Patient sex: M
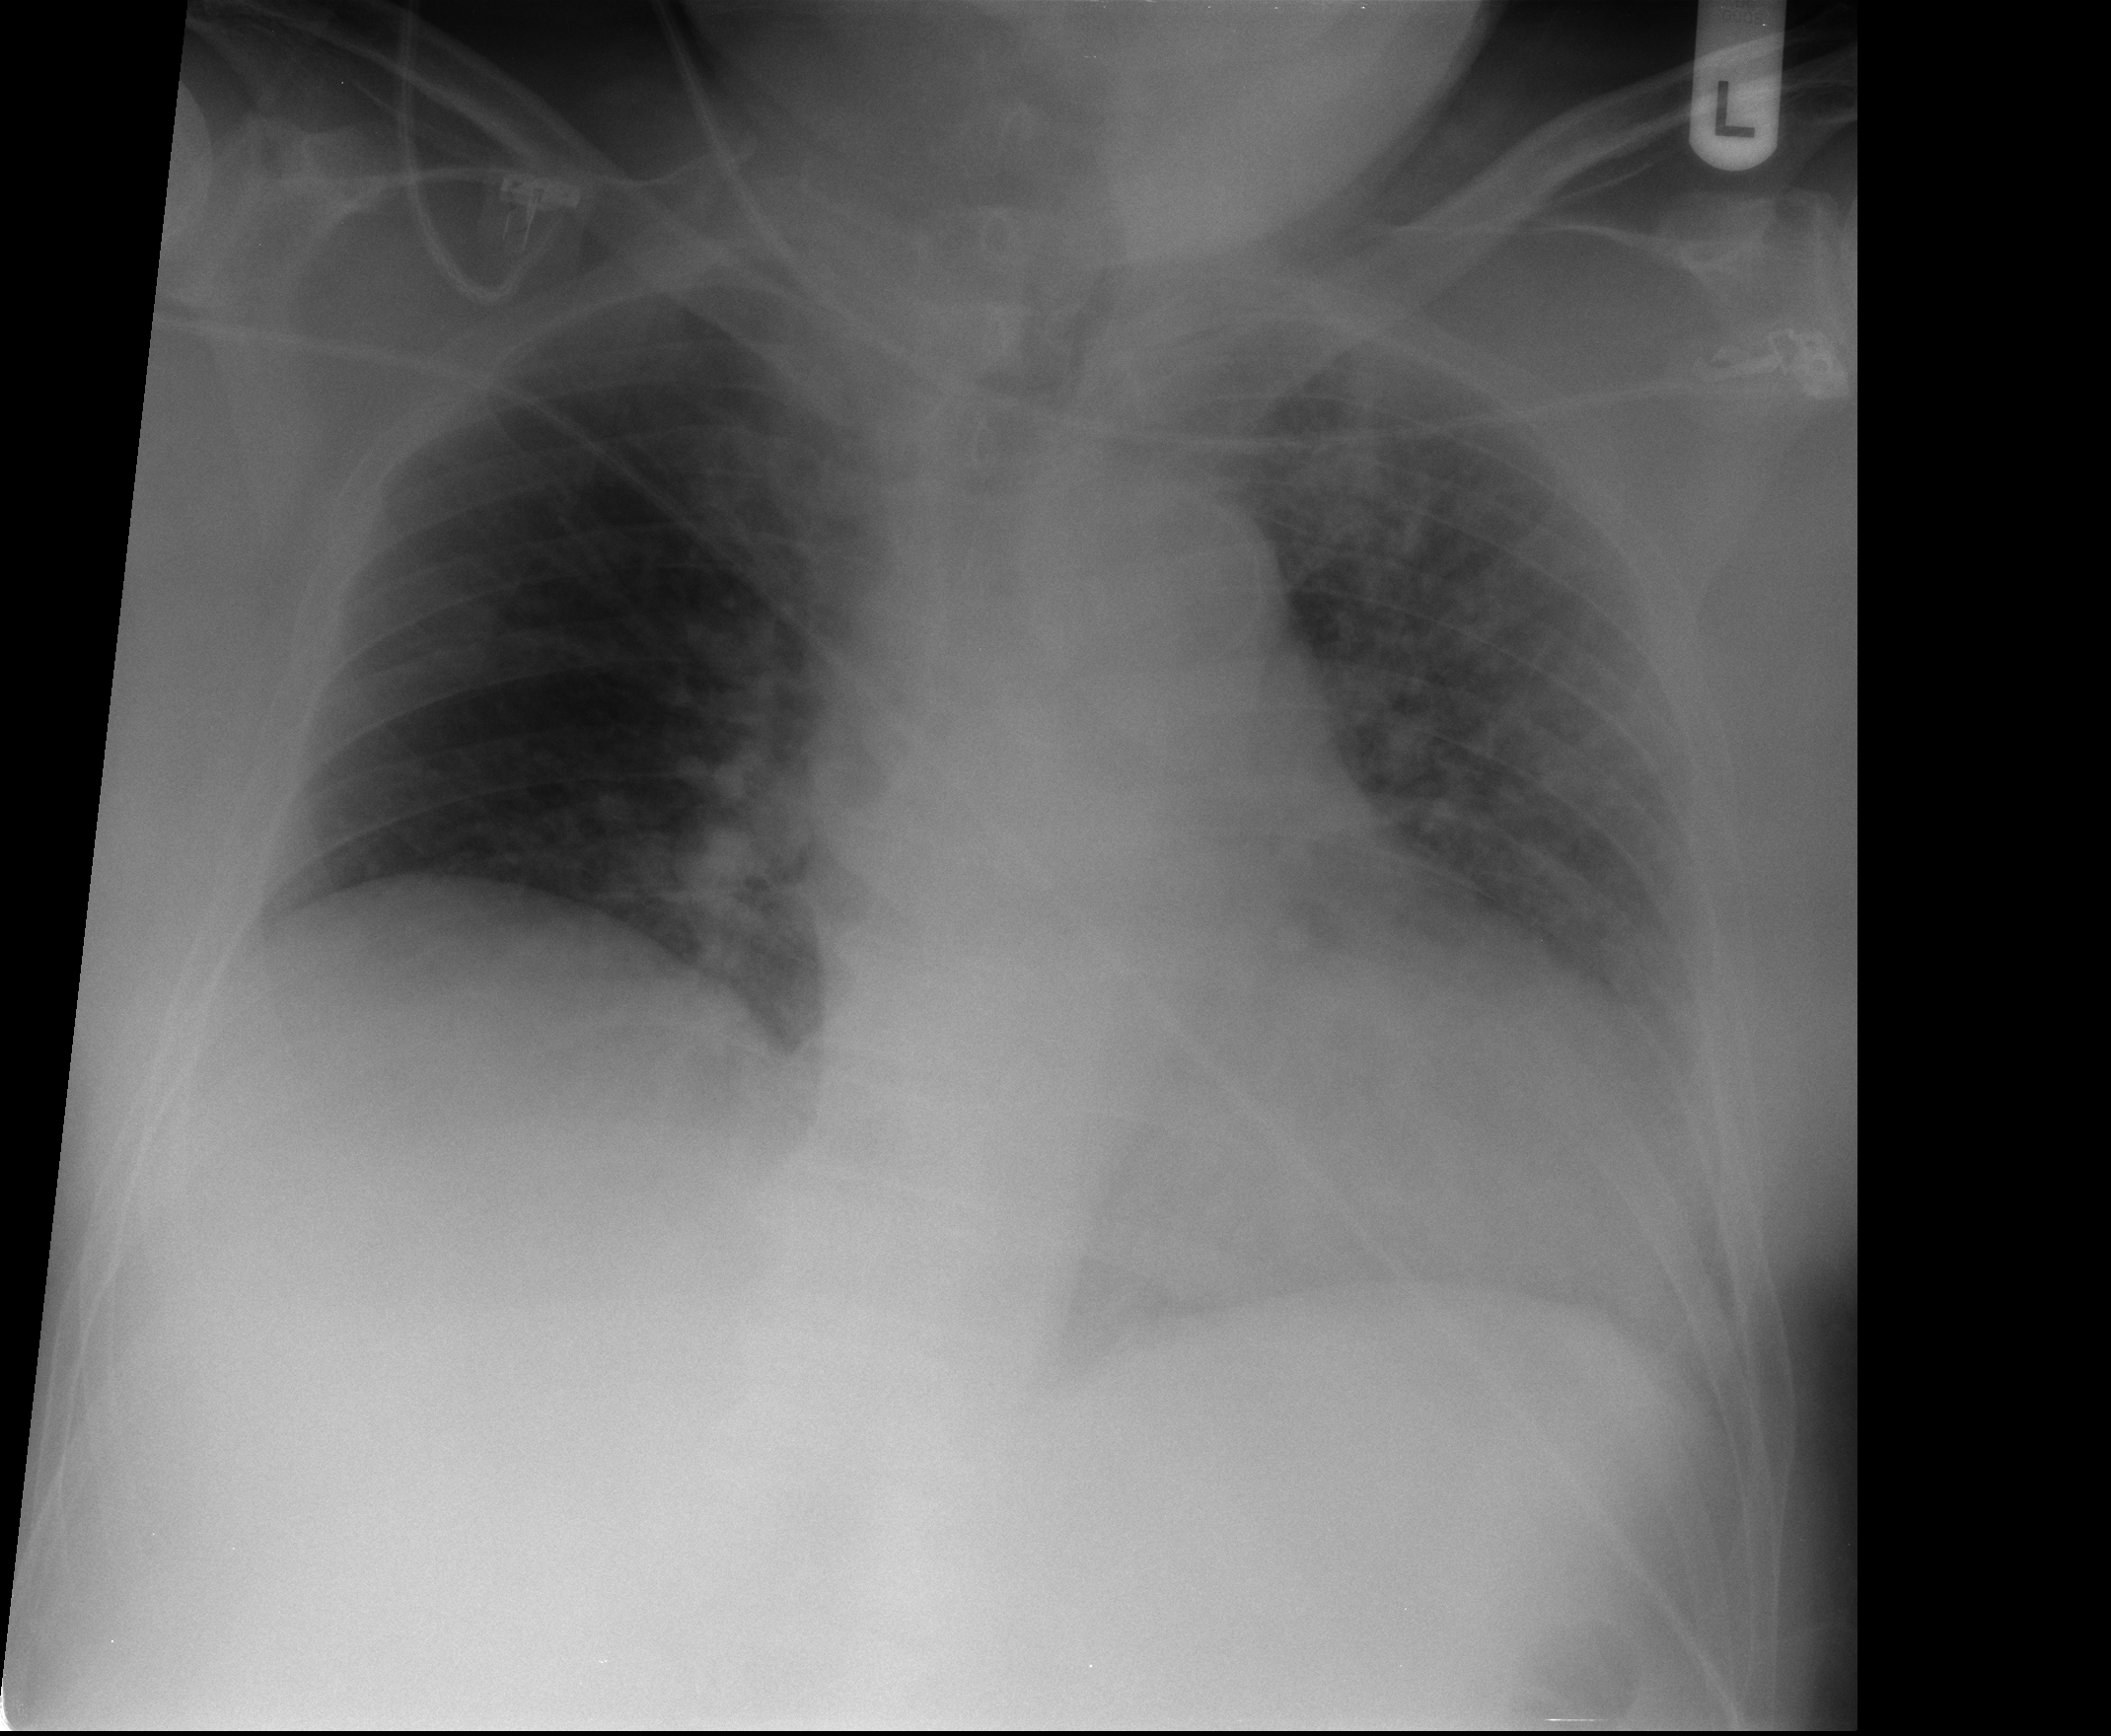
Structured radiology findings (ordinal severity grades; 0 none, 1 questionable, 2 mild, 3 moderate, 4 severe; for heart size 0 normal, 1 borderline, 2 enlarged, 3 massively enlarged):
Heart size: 2
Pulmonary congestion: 2
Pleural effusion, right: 0
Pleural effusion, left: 0
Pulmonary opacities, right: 0
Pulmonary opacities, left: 3
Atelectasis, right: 0
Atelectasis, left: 0